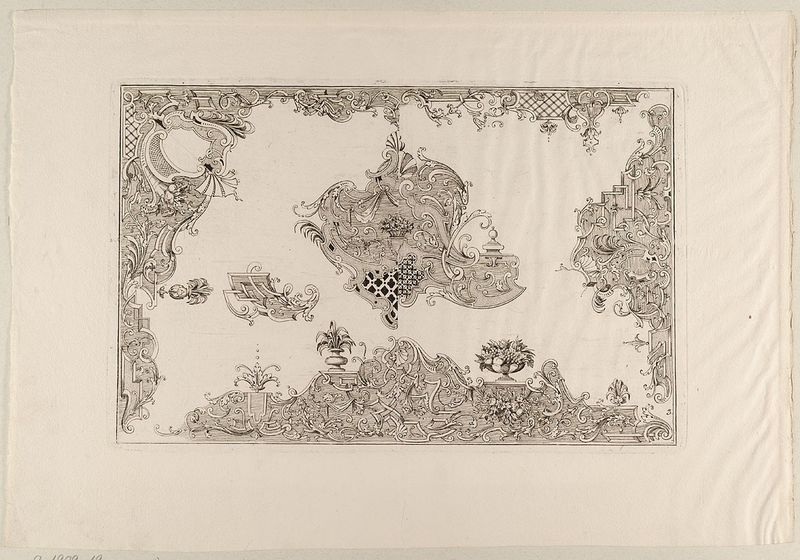
Titel: Unterschiedliche Ornamente aus Laub- und Bandelwerk, Blatt 3 aus der Folge 'Gantz Neu invindirtes Laub und Bandelwercks Erster Theil'
Künstler: Johann Jacob Baumgartner
Standort: Hamburg
Institution: Museum für Kunst und Gewerbe Hamburg
Schlagwörter: weiß, blumen, schwarz, zeichnung, obst, tuch, zaun, muster, schale, füllhorn, stoff, pflanze, pflanzen, frucht, früchte, papier, grafik, graphik, linien, ornamente, fotografie, photographie, druck, druckgraphik, druckgrafik, stich, seite, girlanden, obstschale, laubwerk, blattwerk, kupferstich, knick, fruchtkorb, randornament, bandelwerk, reproduktionen, blumengewinde, druckerzeugnisse, ornamentstich, vorlageblätter